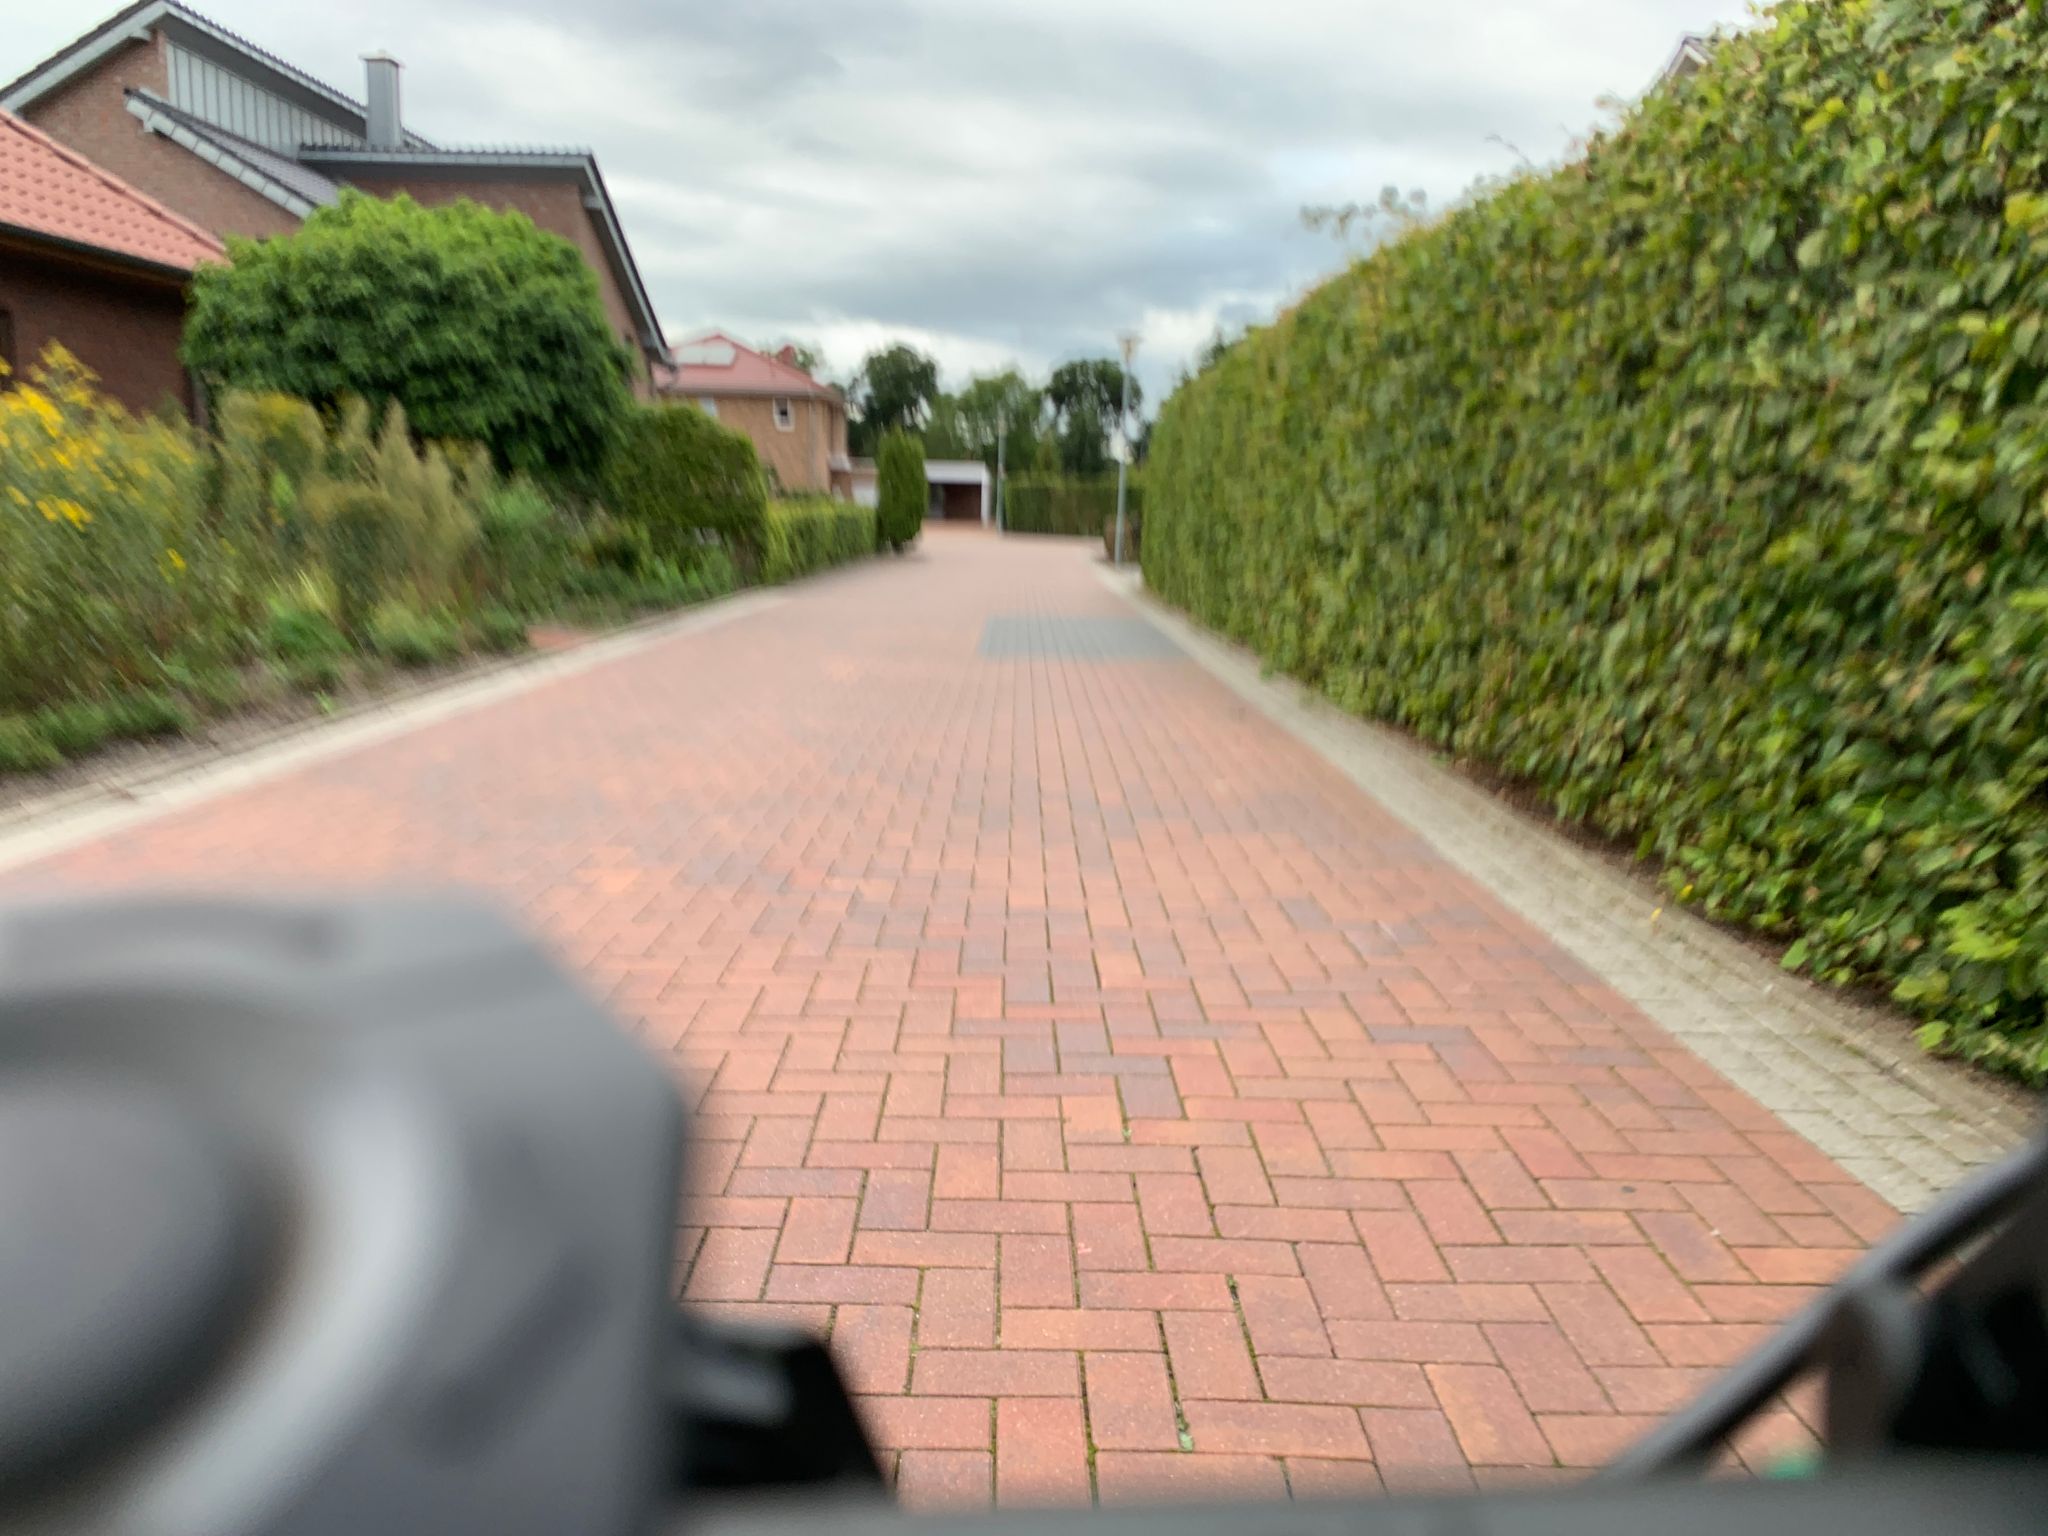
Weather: cloudy
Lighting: day
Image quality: slightly poor
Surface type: walking surface
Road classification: living_street, path
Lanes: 1
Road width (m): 1.5
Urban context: semi-dense urban cluster
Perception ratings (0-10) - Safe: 7.05, Lively: 5.92, Beautiful: 9.55, Boring: 8.03, Depressing: 1.52, Wealthy: 7.43